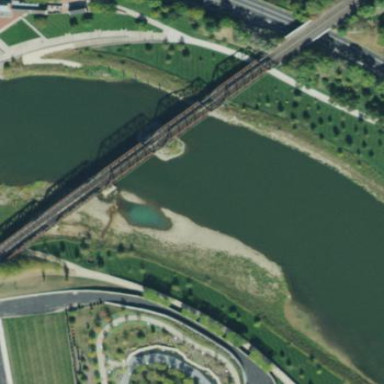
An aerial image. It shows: Man-made bridge.